Here is the time-frequency (STFT) view of a rotor kit's vibration measurement. Diagnose the rotating machine from this image, choosing from: normal, misalignment, unbalance, looseness.
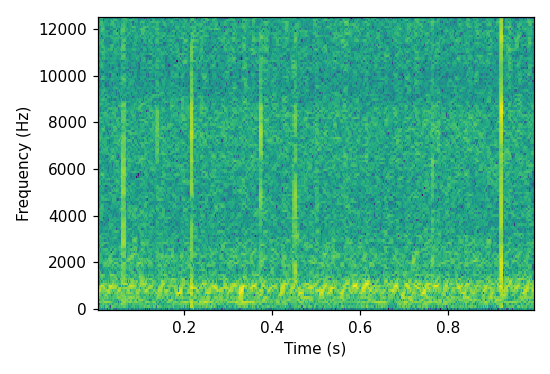
Answer: misalignment